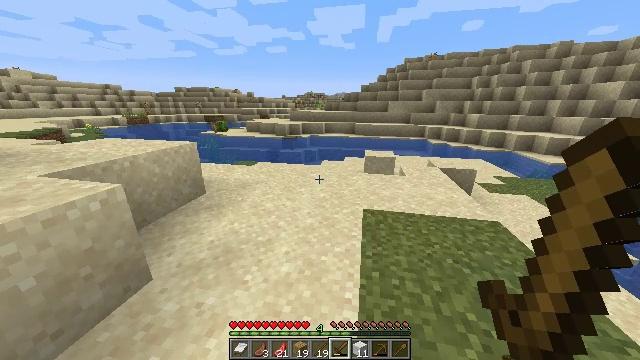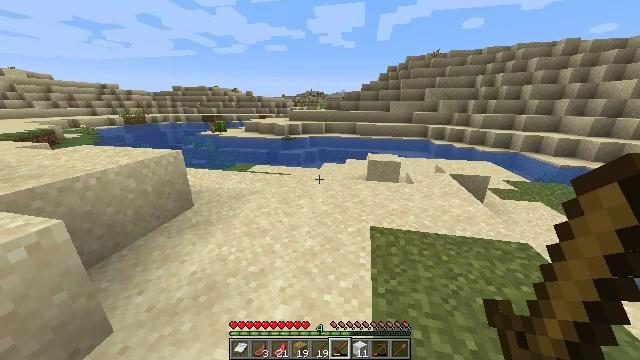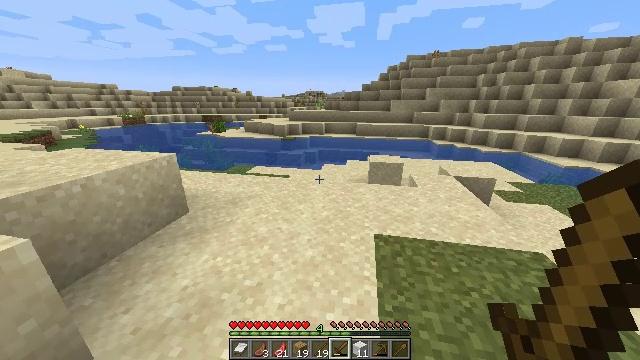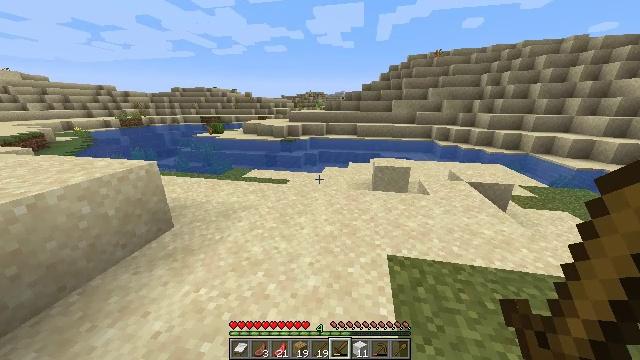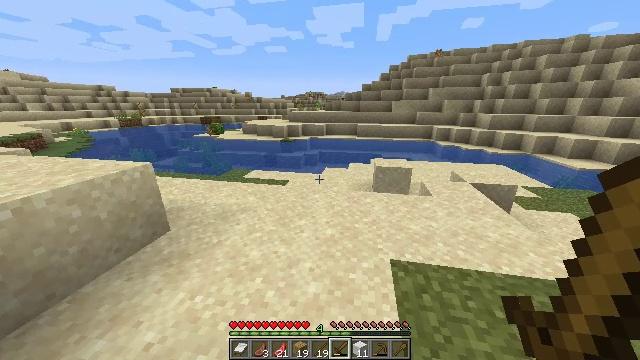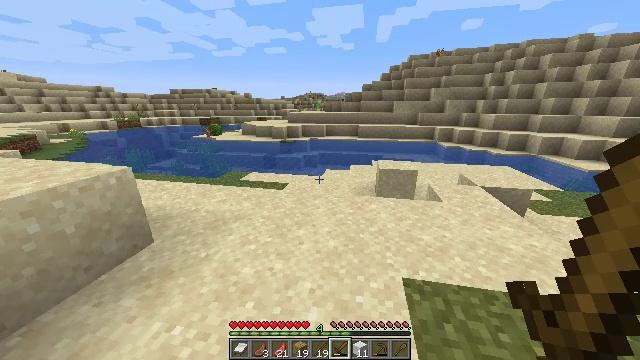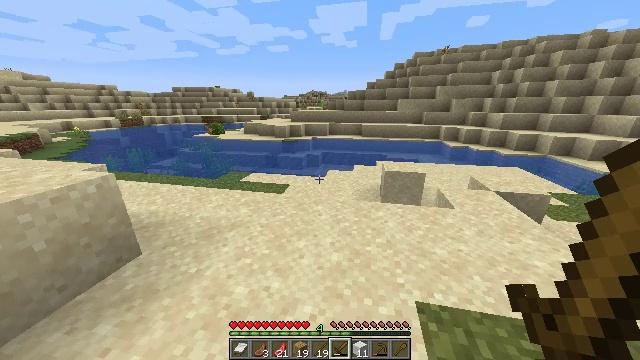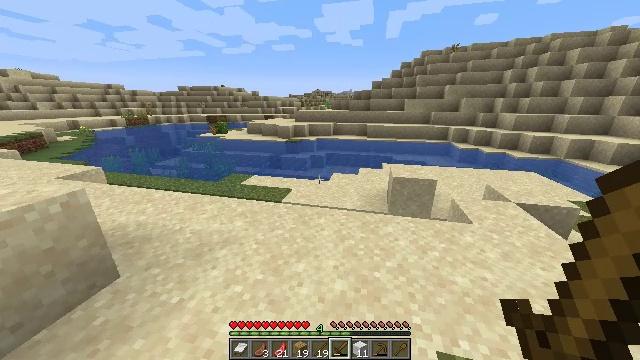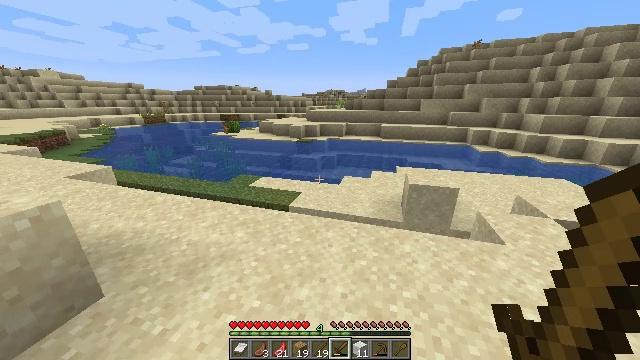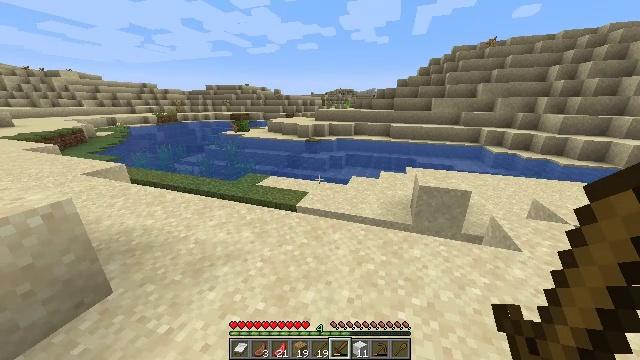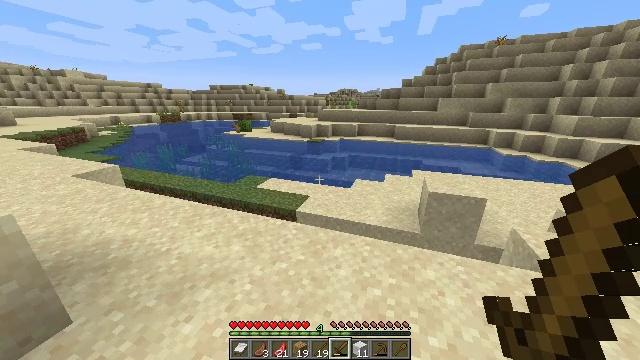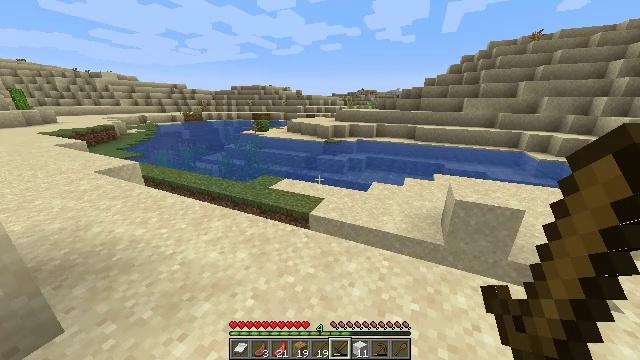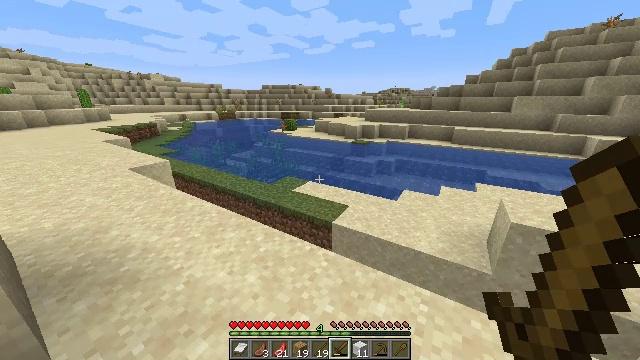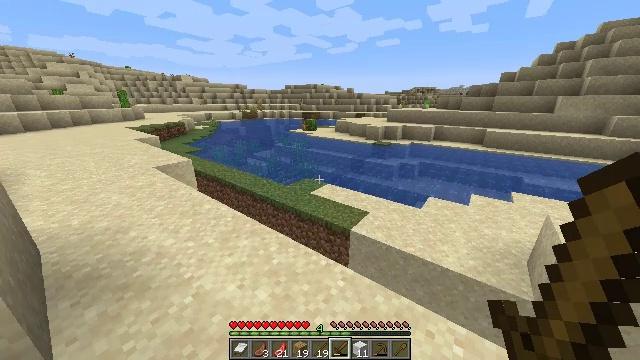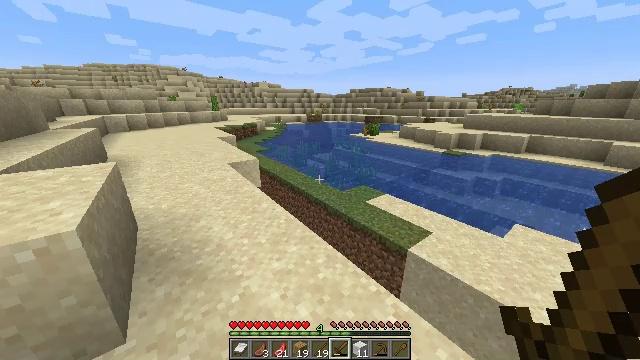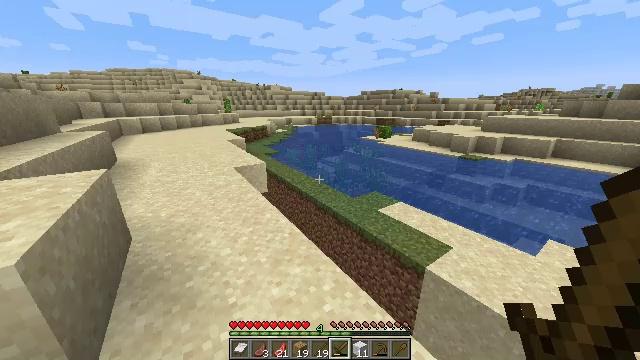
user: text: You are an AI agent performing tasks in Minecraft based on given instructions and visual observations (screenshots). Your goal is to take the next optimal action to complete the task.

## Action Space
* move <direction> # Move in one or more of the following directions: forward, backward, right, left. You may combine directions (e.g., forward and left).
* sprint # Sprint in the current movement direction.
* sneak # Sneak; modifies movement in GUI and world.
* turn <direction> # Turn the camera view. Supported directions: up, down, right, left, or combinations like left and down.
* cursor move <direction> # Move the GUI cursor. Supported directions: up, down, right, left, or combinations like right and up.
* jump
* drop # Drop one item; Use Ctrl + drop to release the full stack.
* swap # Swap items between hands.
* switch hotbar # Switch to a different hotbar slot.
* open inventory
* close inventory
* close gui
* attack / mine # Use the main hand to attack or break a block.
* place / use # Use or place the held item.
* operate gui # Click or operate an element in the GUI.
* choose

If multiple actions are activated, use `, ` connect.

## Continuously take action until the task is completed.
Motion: motion action
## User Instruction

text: Hunt animals.
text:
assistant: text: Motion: move forward, sprint
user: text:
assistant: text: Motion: move forward, sprint
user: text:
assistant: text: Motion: move forward, sprint
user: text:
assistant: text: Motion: move forward, sprint
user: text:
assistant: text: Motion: move forward, sprint
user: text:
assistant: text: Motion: move forward, sprint
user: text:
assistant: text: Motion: move forward, sprint, turn left
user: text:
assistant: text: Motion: move forward, sprint, turn left
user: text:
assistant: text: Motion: move forward, sprint, turn left
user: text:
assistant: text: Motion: move forward, sprint
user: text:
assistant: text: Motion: move forward, sprint, turn left
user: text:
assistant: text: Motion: move forward, sprint, turn left
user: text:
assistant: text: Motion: move forward, sprint, turn left
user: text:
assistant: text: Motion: move forward, sprint, turn left
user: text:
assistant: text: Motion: move forward, sprint, turn left
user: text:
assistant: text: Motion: move forward, sprint
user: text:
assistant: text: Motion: move forward, sprint
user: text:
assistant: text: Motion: move forward, sprint
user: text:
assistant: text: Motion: move forward, sprint
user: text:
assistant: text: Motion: move forward, sprint
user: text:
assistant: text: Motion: move forward, sprint
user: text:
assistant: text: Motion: move forward, sprint
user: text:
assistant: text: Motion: move forward, sprint, turn right
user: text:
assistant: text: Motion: move forward, sprint, jump
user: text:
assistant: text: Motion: move forward, sprint, jump
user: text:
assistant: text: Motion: move forward, sprint, jump
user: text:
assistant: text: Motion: move forward, sprint, jump
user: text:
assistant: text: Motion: move forward, sprint, jump
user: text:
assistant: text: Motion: move forward, sprint, jump
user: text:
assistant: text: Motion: move forward, sprint